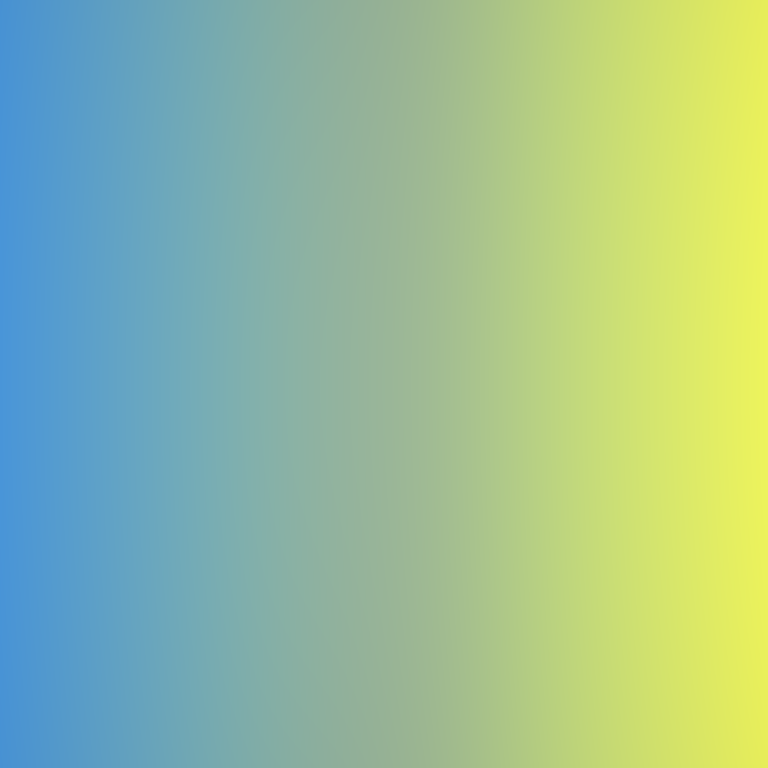
Abstract light effect, smooth gradient from cool blue to warm yellow, calm atmosphere, soft glow, no room, no furniture, no objects.